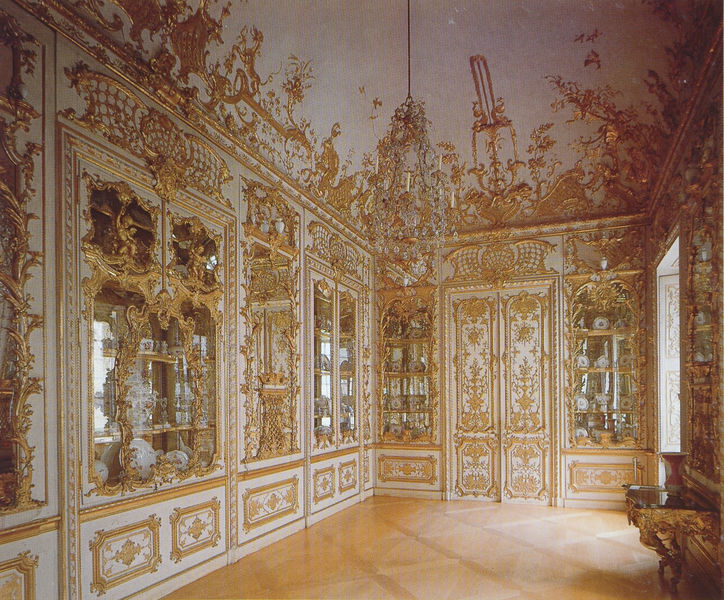
Titel: Porzellankabinett, ehem. Schatzkammer
Künstler: Francois d.Ä. Cuvilliés
Standort: München
Institution: Residenz
Schlagwörter: gemälde, schatten, weiß, gelb, ocker, fenster, glas, grau, holz, lampe, licht, orange, raum, schmuck, tisch, tür, zimmer, haus, schloss, beige, malerei, muster, ornament, wand, architektur, barock, rahmen, sockel, tablett, innenraum, spiegel, natur, boden, gold, reich, adel, decke, innen, rokkoko, leuchte, pflanzen, rokoko, brunnen, vase, schrank, ecke, türen, parkett, tag, violett, türe, bank, saal, fliessen, könig, dekoration, jugendstil, salon, verkleidung, holzboden, detail, dekor, floral, ornamente, verzierung, kerze, tischchen, kronleuchter, leuchter, lüster, stuck, vasen, edel, gemach, hoch, foto, fotografie, photographie, nische, gewölbe, porzellan, münchen, palast, tageslicht, deko, fliesen, pracht, vitrine, österreich, intarsien, kasten, photo, ausstellung, sims, wandschrank, kerzenleuchter, gesims, farbfoto, residenz, reichtum, regale, sammlung, konsolen, kabinett, monarchie, zierde, golden, voute, prunk, porzelan, nymphenburg, holzfussboden, verzeirung, etagere, verspielt, vertäfelung, kasette, groteske, gewölbt, spätbarock, wandvertäfelung, enfilade, versaille, doppeltür, rocaille, prachtvoll, schränke, vitrinen, ausstattung, luster, pompös, voll, beig, goldstuck, gartensaal, spiegelsaal, boisserie, sruck, wandschränke, cuvillies, spiegelkabinett, amalienburg, wandtisch, marketerie, prunksaal, reiche zimmer, cuvilles, gitterwerk, badenburg, jschmuck, konsoltisch, muldengewölbe, plafond, schiebe, spiegeldecke, spiegelzimmer, traperie, verzierhung, übergreifen, goldener saal, dekc, rochelle, stuckkaturen, schumuck, wandpaneelen